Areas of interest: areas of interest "Qingdao Hua Hai Environmental Protection Industry Co., Ltd."
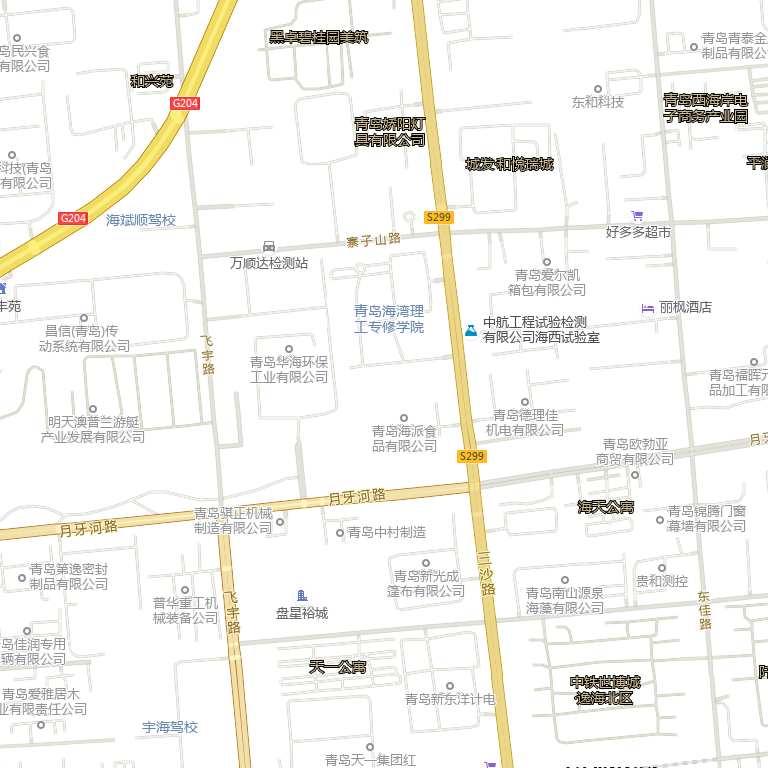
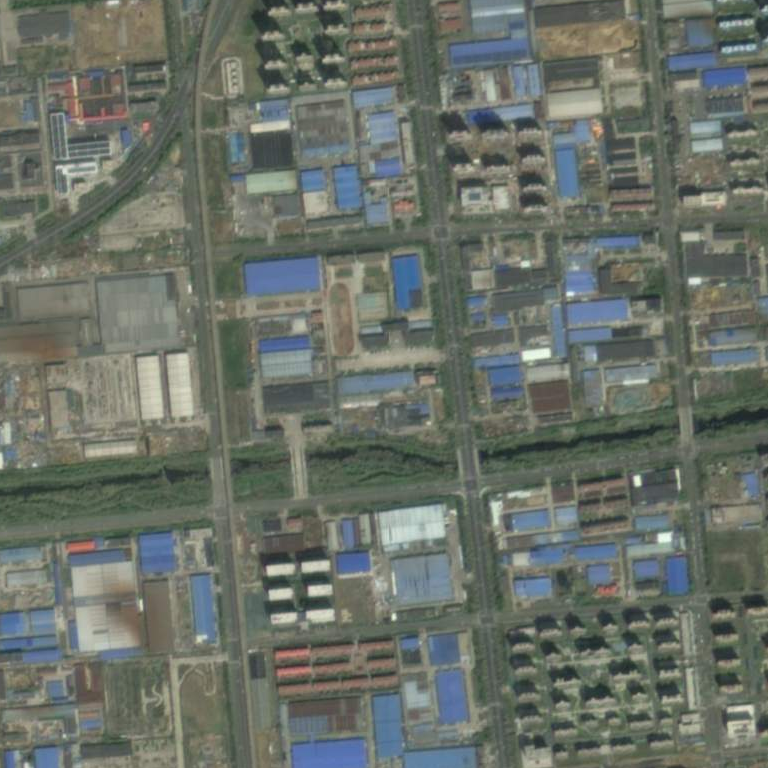